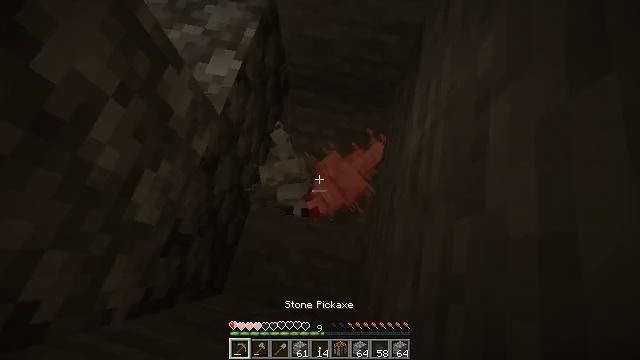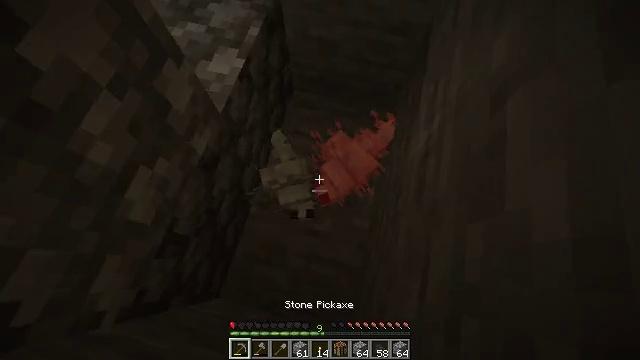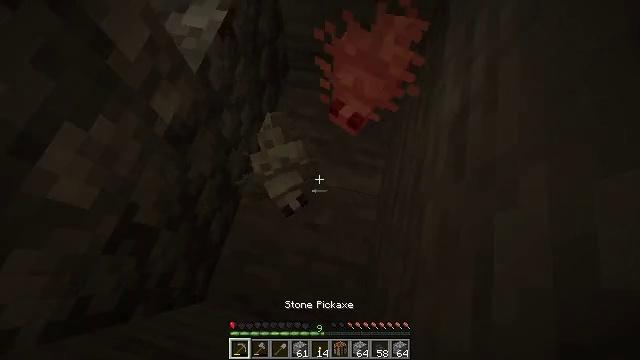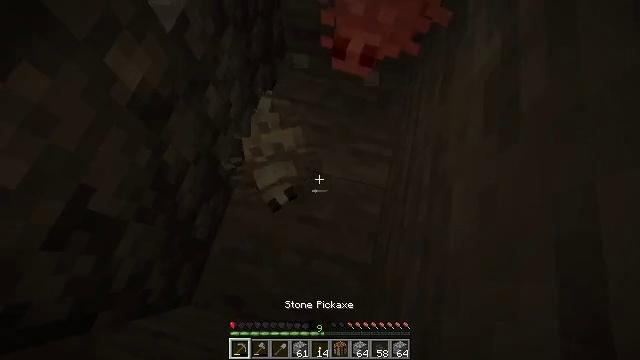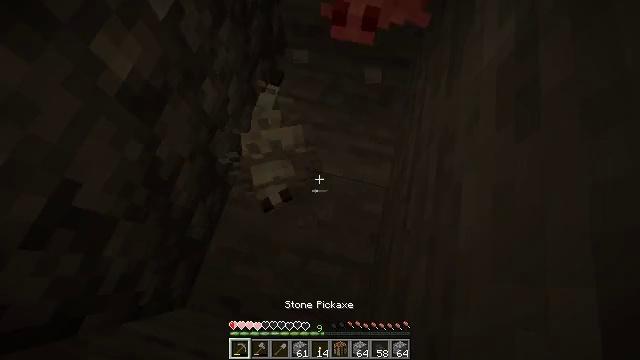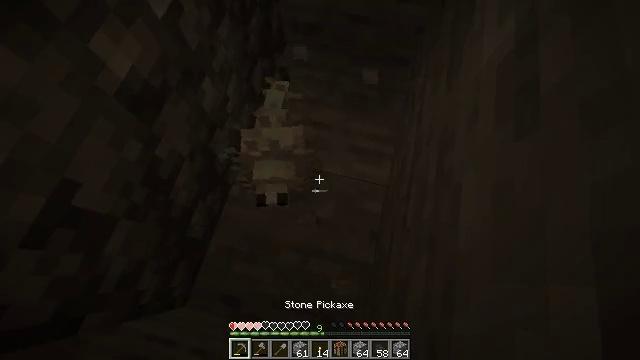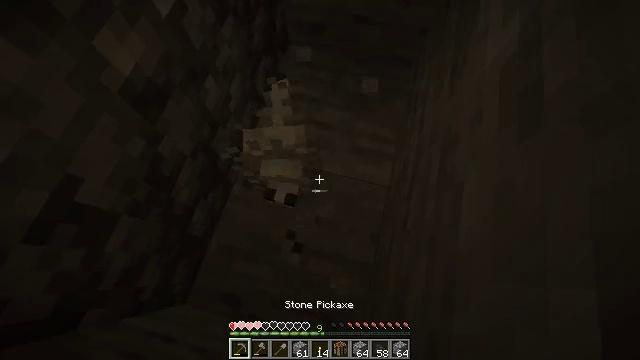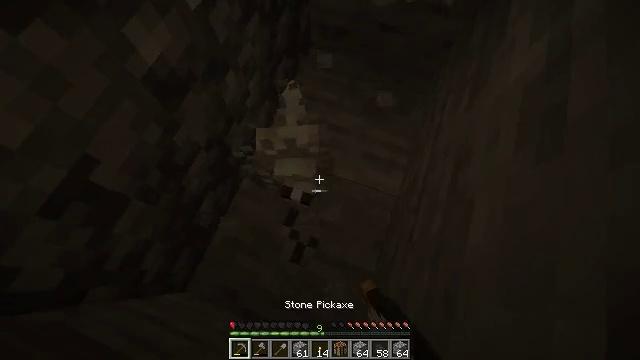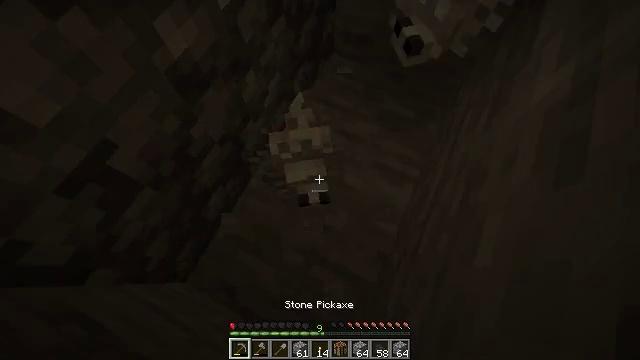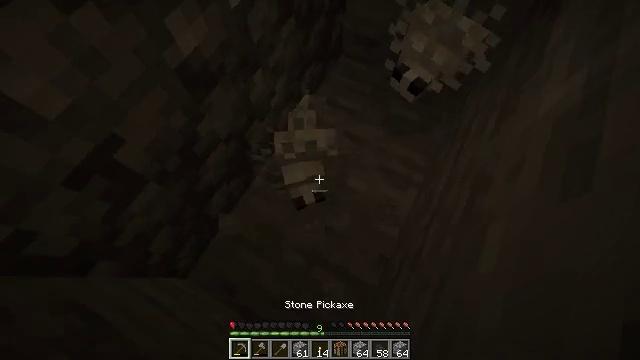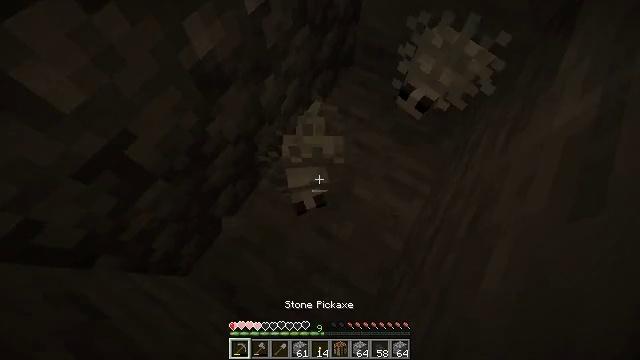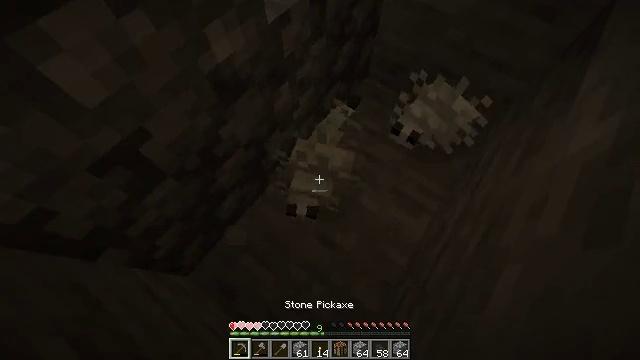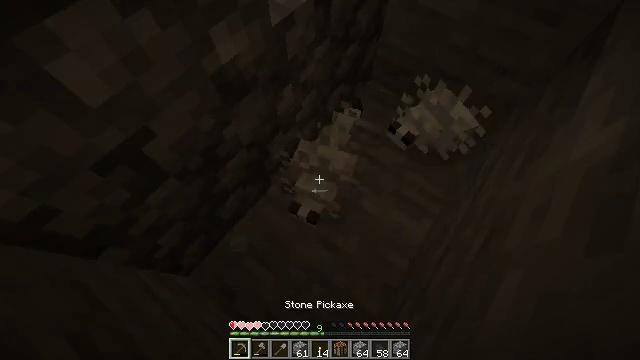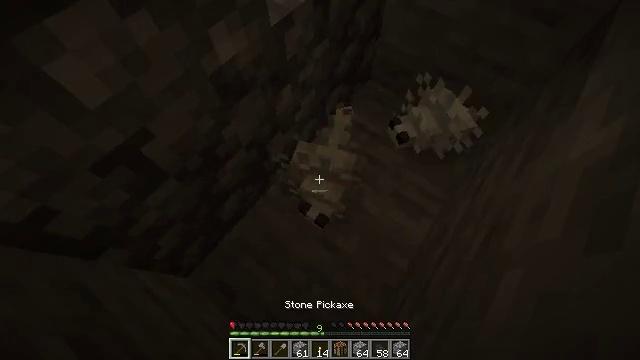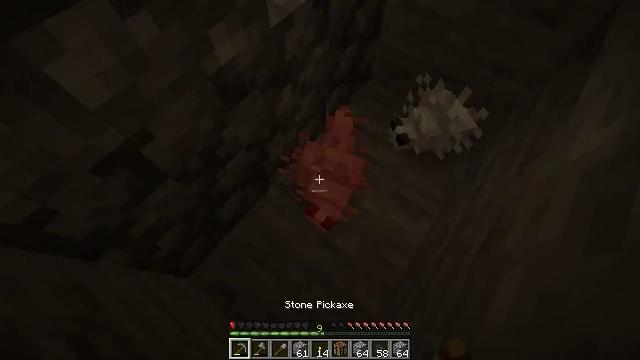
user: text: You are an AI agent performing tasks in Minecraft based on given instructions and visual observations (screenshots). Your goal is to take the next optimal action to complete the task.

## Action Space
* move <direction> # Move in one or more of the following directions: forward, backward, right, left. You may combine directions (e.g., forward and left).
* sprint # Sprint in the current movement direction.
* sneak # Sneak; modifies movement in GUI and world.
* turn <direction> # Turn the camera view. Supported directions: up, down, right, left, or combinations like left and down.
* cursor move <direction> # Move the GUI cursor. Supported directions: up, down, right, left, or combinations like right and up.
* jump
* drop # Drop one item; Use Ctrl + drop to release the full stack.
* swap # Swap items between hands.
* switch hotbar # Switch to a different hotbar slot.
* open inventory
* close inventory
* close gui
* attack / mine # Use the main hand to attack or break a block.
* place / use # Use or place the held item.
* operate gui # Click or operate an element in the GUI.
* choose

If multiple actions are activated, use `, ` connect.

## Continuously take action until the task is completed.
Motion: motion action
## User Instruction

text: Kill mobs.
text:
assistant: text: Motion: turn left and up
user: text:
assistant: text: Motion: attack / mine
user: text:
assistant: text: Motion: attack / mine
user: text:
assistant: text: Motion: attack / mine
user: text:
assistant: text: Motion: attack / mine
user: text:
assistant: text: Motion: attack / mine
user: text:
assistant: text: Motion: turn left, attack / mine
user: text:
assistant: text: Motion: turn left and up
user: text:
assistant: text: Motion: turn left, attack / mine
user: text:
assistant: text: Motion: turn left and up, attack / mine
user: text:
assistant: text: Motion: turn left and up, attack / mine
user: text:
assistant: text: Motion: no_op
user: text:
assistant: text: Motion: attack / mine
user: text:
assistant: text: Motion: attack / mine
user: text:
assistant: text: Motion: attack / mine